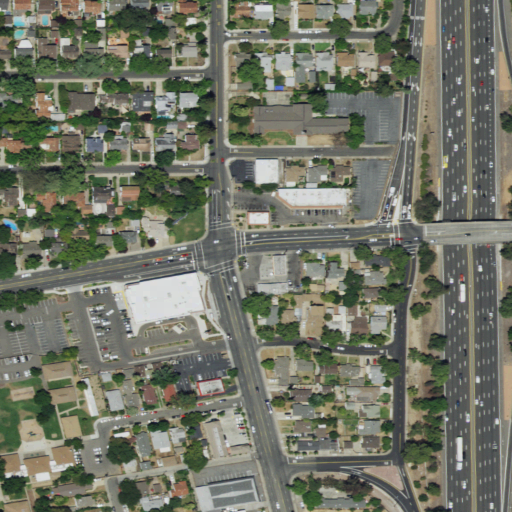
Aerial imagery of mountain in California named Whisky Hill containing medium intensity development, low intensity development, high intensity development, and open development